Question: Using the code below I can trap an invalid cell entry. In this simple example of a grocery shopping list, the 'GroceryItem.Name' just needs to be filled in.
What I would like to do now is add the ability to validate that the entry doesn't already exist. If it does already exist then I'd like the same cell entry highlighted but with the appropriate message. So if the user enters "Eggs" again, the cell error message should be "Eggs is already on the list".
The item view model shouldn't know about it's container view model, so where can I check for a duplicate entry while still at cell validation for the "Name" property?

Item in the Collection
'''
public class GroceryItem : ObservableObject, IDataErrorInfo
{
#region Properties
/// <summary>The name of the grocery item.</summary>
public string Name
{
get { return _name; }
set
{
_name = value;
RaisePropertyChangedEvent("Name");
}
}
private string _name;
#endregion
#region Implementation of IDataErrorInfo
public string this[string columnName] {
get {
if (columnName == "Name") {
if (string.IsNullOrEmpty(Name))
return "The name of the item to buy must be entered";
}
return string.Empty;
}
}
public string Error { get { ... } }
#endregion
}
'''
View Model holding the Collection
'''
public class MainWindowViewModel : ViewModelBase
{
/// <summary>A grocery list.</summary>
public ObservableCollection<GroceryItem> GroceryList
{
get { return _groceryList; }
set
{
_groceryList = value;
RaisePropertyChangedEvent("GroceryList");
}
}
private ObservableCollection<GroceryItem> _groceryList;
/// <summary>The currently-selected grocery item.</summary>
public GroceryItem SelectedItem { get; [UsedImplicitly] set; }
void OnGroceryListChanged(object sender, NotifyCollectionChangedEventArgs e)
{
// doing non-validation stuff
}
}
'''
View Binding for DataGrid
'''
<DataGrid
x:Name="MainGrid"
ItemsSource="{Binding GroceryList}"
SelectedItem="{Binding SelectedItem}"
...
>
<DataGrid.Resources>
<Style TargetType="{x:Type DataGridCell}">
<Setter Property="TextBlock.ToolTip"
Value="{Binding Error}" />
</Style>
</DataGrid.Resources>
<DataGrid.Columns>
...
<DataGridTextColumn Header="Item" Width="*" Binding="{Binding Name, ValidatesOnDataErrors=True}" IsReadOnly="false" />
</DataGrid.Columns>
</DataGrid>
'''
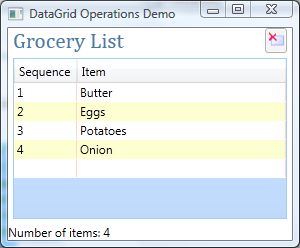
Answer: I don't know if this violates MVVM but the way I would do it is pass GroceryList to GroceryItem in another constructor and save it in a private ObservableCollection groceryList in GroceryItem. It is just a reverence back to GroceryList so it does not add a much overhead.
'''
public class GroceryItem : ObservableObject, IDataErrorInfo
{
private ObservableCollection<GroceryItem> groceryList;
public void GroceryItem(string Name, ObservableCollection<GroceryItem> GroceryList)
{
name = Name;
groceryList = GroceryList;
// now you can use groceryList in validation
}
}
'''